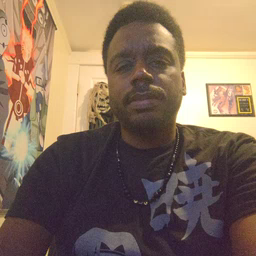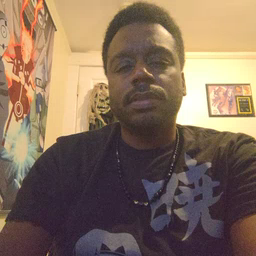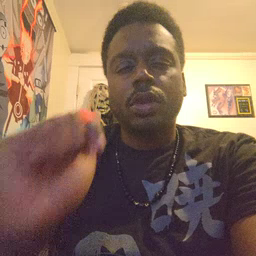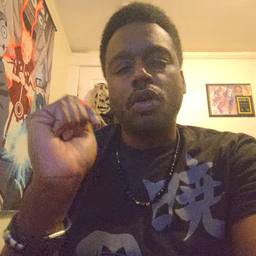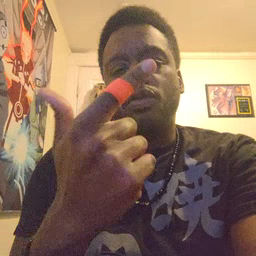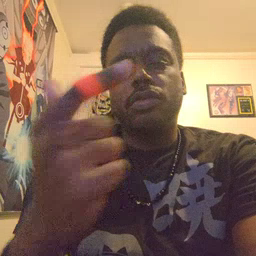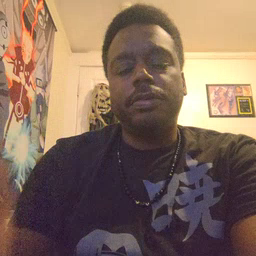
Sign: all